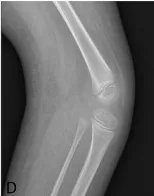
Major clinical features of the patient. (C-E) Bilateral absence of the patella.
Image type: radiology (x_ray)